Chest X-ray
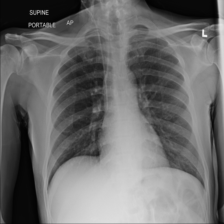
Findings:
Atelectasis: negative
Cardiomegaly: negative
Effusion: negative
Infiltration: negative
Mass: negative
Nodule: negative
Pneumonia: negative
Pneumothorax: negative
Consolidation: negative
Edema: negative
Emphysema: negative
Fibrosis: negative
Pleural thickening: negative
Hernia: negative